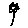
Label: flower